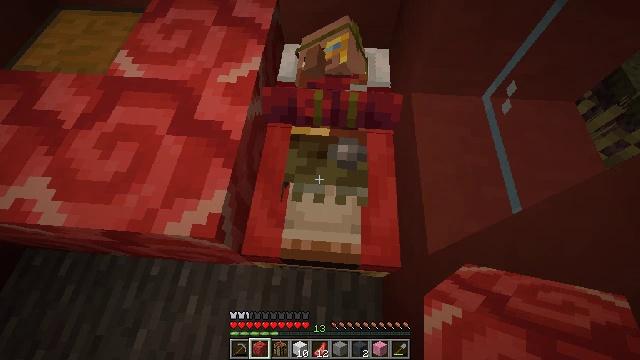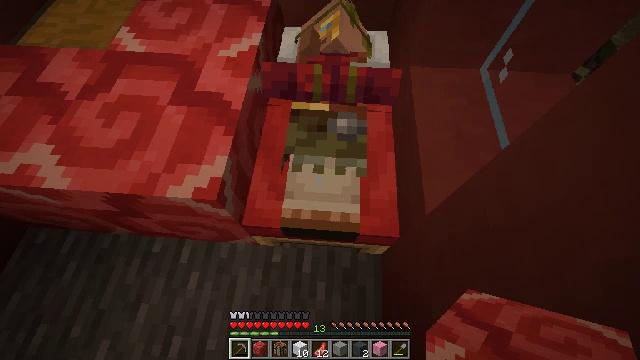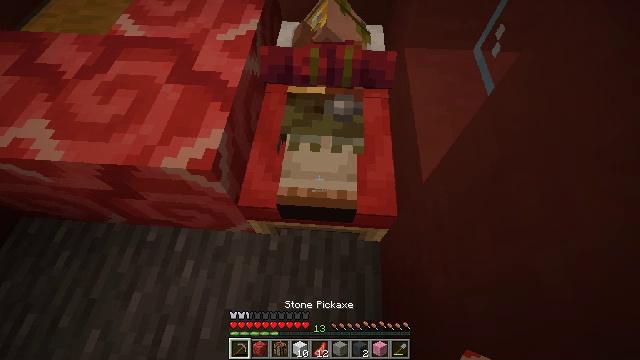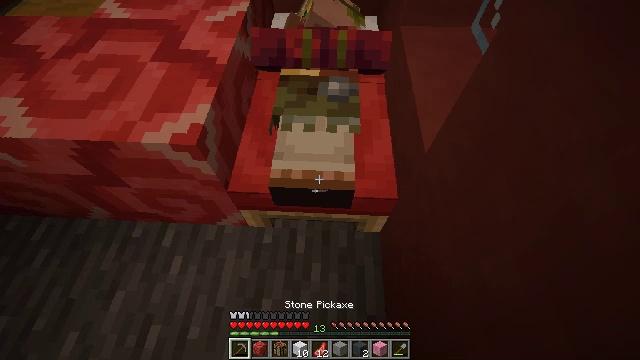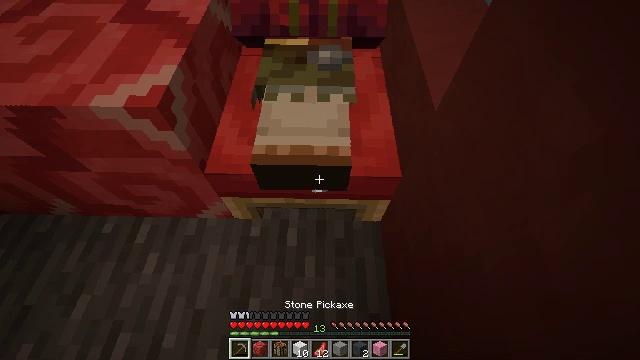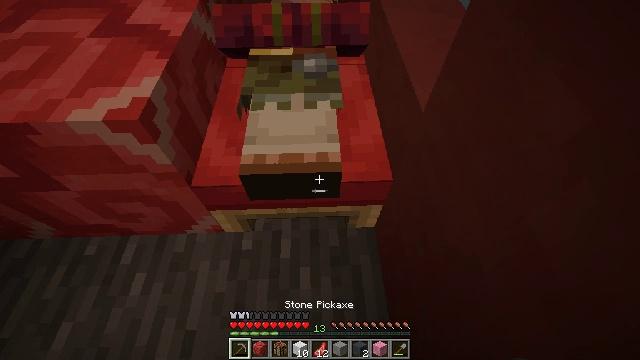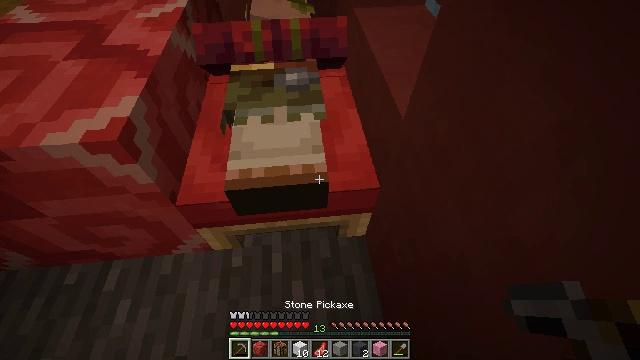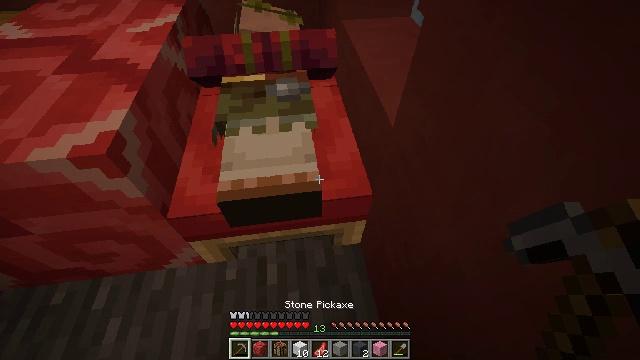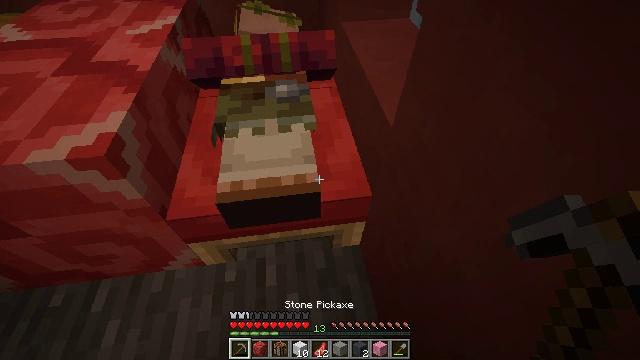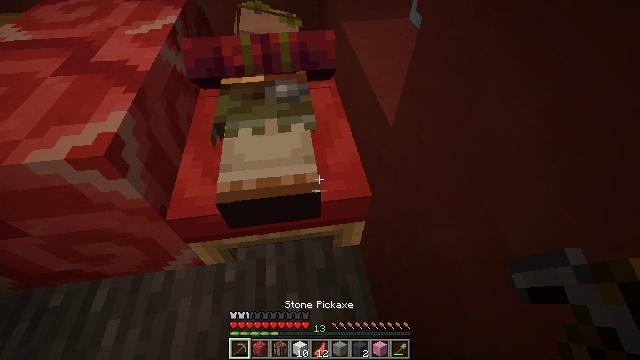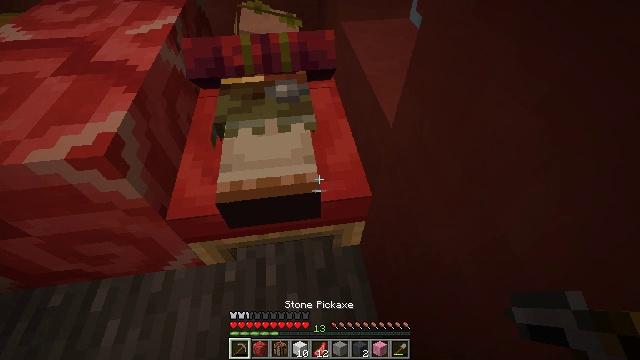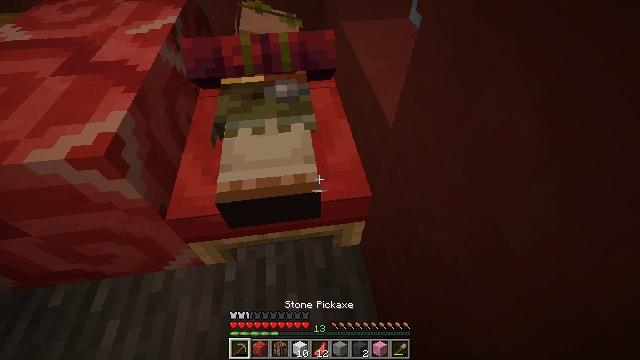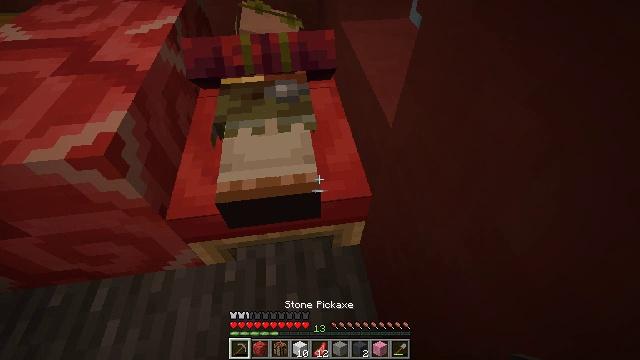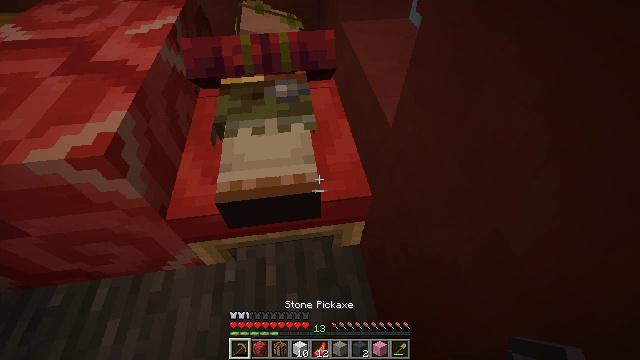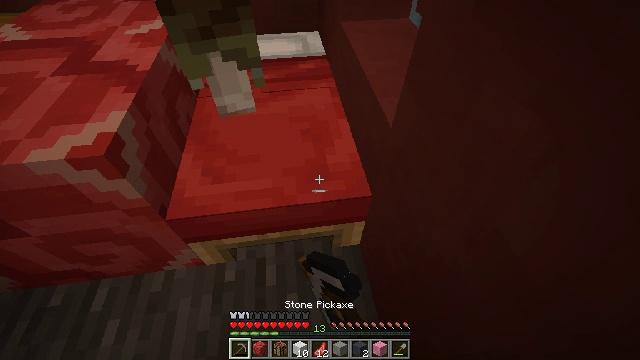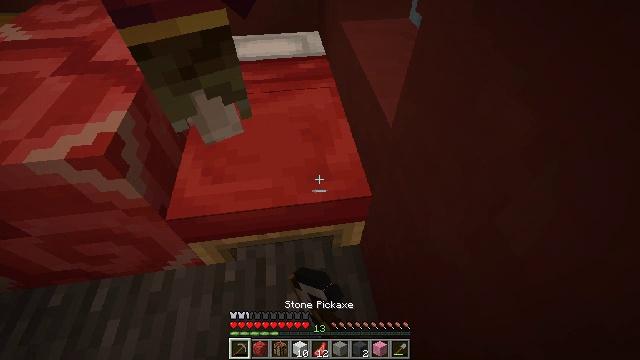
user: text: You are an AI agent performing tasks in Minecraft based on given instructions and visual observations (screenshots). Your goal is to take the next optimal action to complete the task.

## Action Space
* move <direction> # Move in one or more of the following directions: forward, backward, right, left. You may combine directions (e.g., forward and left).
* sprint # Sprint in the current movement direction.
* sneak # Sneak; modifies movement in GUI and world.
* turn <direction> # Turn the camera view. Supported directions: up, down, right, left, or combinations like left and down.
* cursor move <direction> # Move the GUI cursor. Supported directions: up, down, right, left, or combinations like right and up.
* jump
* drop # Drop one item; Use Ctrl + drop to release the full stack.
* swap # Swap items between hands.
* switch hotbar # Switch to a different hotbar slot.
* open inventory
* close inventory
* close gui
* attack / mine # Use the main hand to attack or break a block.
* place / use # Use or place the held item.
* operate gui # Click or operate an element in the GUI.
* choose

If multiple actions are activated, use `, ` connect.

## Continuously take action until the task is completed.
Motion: motion action
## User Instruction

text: Attack the red glazed terracotta to collect it.
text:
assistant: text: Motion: move back, switch to hotbar 1
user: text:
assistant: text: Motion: move back, turn up, switch to hotbar 1
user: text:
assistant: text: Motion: move back, turn right and up, switch to hotbar 1
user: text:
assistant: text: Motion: move back, turn right
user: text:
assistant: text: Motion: turn right and up
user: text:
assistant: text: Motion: turn right and up
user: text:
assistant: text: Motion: turn right and up
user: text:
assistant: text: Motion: use / place
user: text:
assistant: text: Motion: use / place
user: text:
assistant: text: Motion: use / place
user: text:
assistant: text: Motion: no_op
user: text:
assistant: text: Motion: no_op
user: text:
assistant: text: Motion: no_op
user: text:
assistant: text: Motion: no_op
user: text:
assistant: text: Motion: no_op
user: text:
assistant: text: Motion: no_op
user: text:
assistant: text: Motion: no_op
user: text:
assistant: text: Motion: turn right
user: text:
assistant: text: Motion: turn right
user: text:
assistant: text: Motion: use / place
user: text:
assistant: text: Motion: use / place
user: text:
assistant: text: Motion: turn left, use / place
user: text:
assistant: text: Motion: turn left
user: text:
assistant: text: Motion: turn left
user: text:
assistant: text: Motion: no_op
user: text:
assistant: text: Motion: no_op
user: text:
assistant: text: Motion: open gui
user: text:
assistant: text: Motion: no_op
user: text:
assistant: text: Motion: no_op
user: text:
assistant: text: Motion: no_op